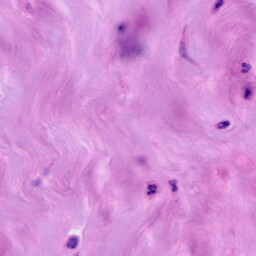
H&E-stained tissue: Breast